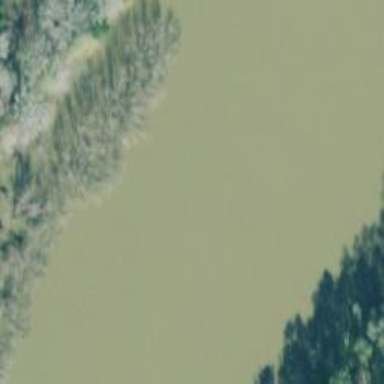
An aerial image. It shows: Beautiful view of river.